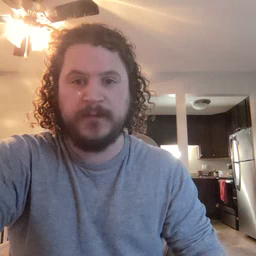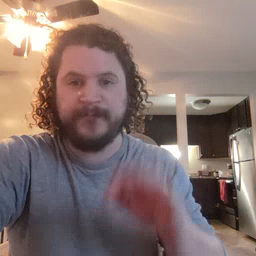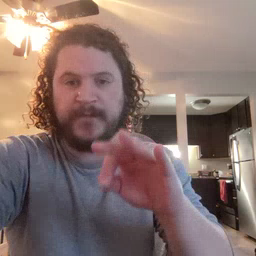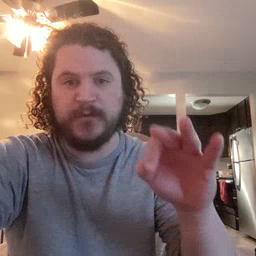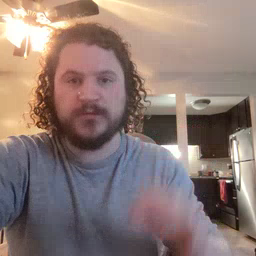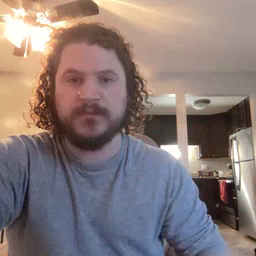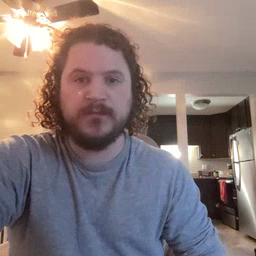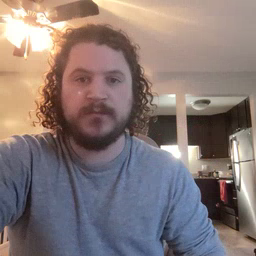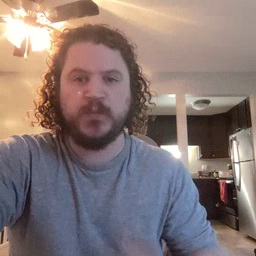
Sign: frenchfries